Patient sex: F
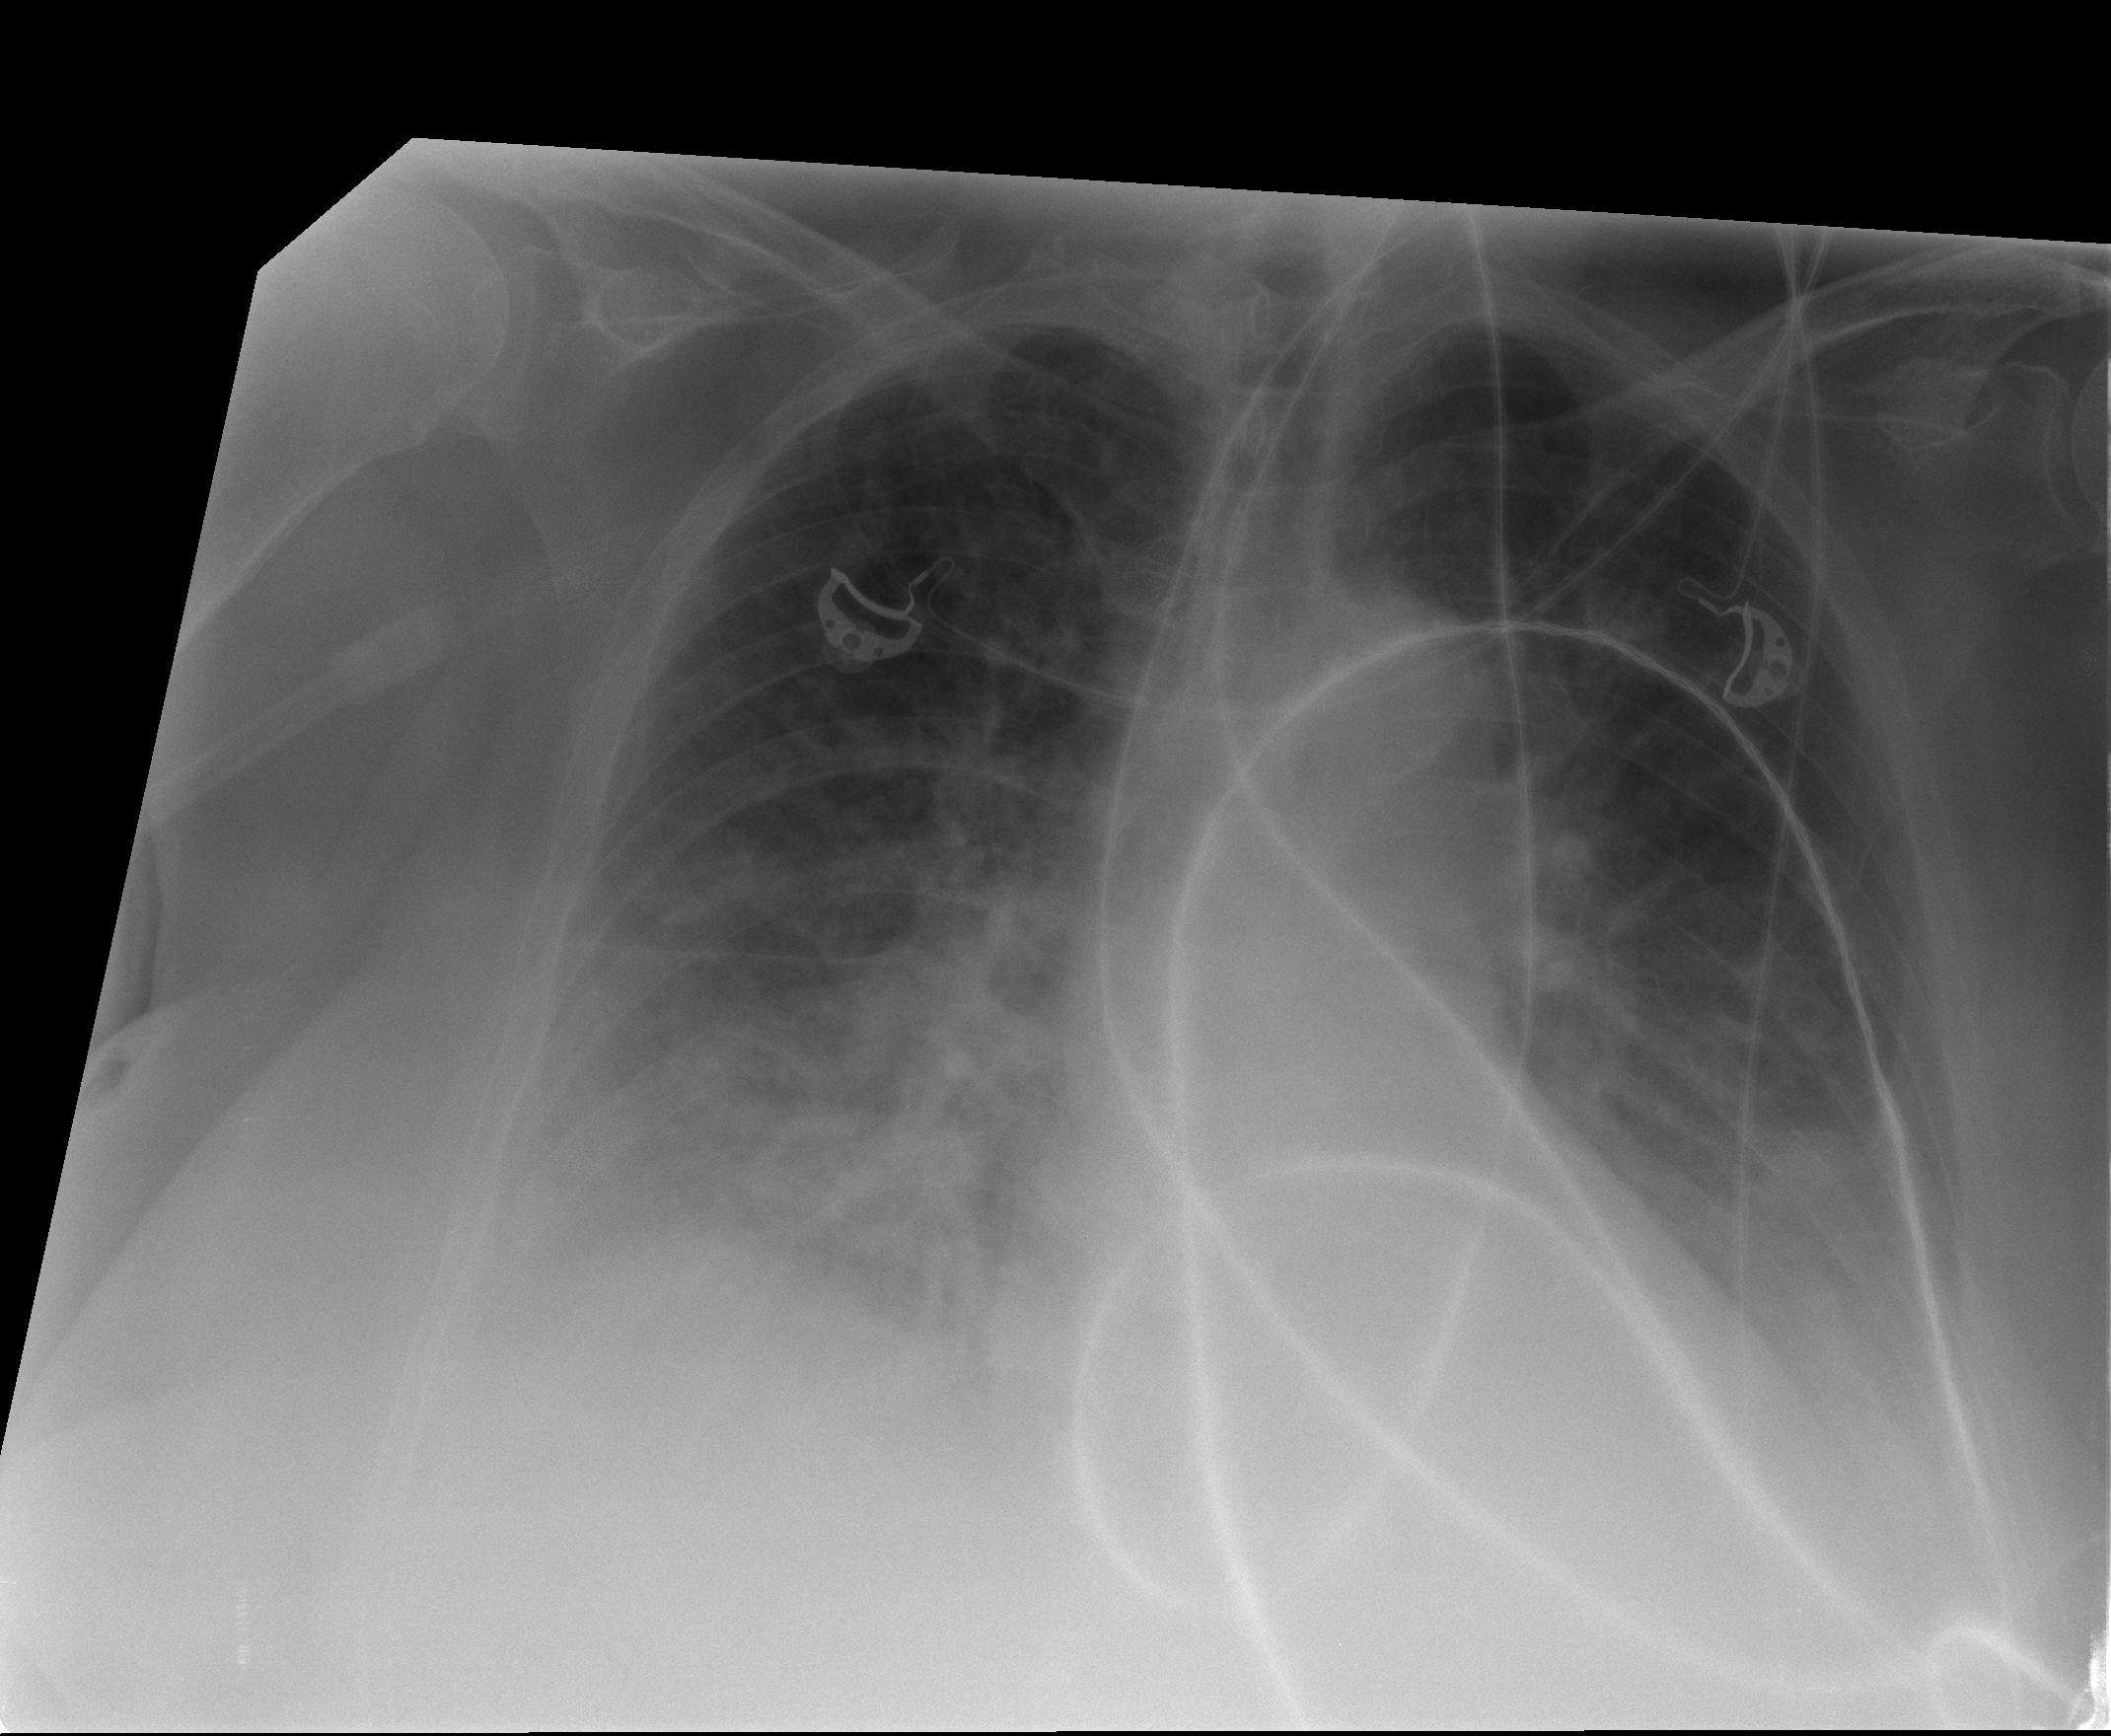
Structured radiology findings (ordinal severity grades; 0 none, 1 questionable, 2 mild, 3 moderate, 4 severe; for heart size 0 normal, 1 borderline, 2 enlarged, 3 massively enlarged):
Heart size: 0
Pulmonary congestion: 3
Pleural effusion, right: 2
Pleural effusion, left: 2
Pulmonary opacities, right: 2
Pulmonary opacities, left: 2
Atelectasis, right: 3
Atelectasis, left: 2